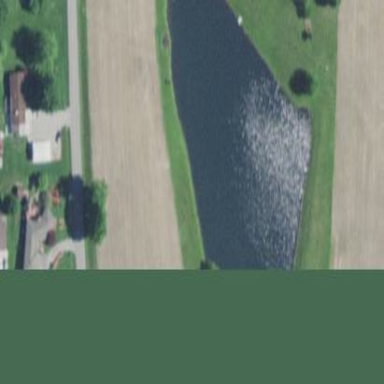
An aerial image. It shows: Serene pond surrounded by nature.